Question: <URL> tells us that there are two implementations of 'map' in Clojure 1.6, one for sequences in 'clojure.core' and one for channels in 'core.async'.

Now we know that in 1.7 we have transducers, for which a 'foldr' ('reduce') function is returned from higher order functions like 'map' and 'filter' when given a function but not a collection.
What I'm trying to articulate and failing, is why 'core.async' functions can't return a sequence, or be 'Seq'-like. I have a feeling that the 'interfaces' (protocols) are different but I can't see how.
Surely if you're taking the first item off a channel then you can represent that as taking the first item off a sequence?
My question is: 'core.async'
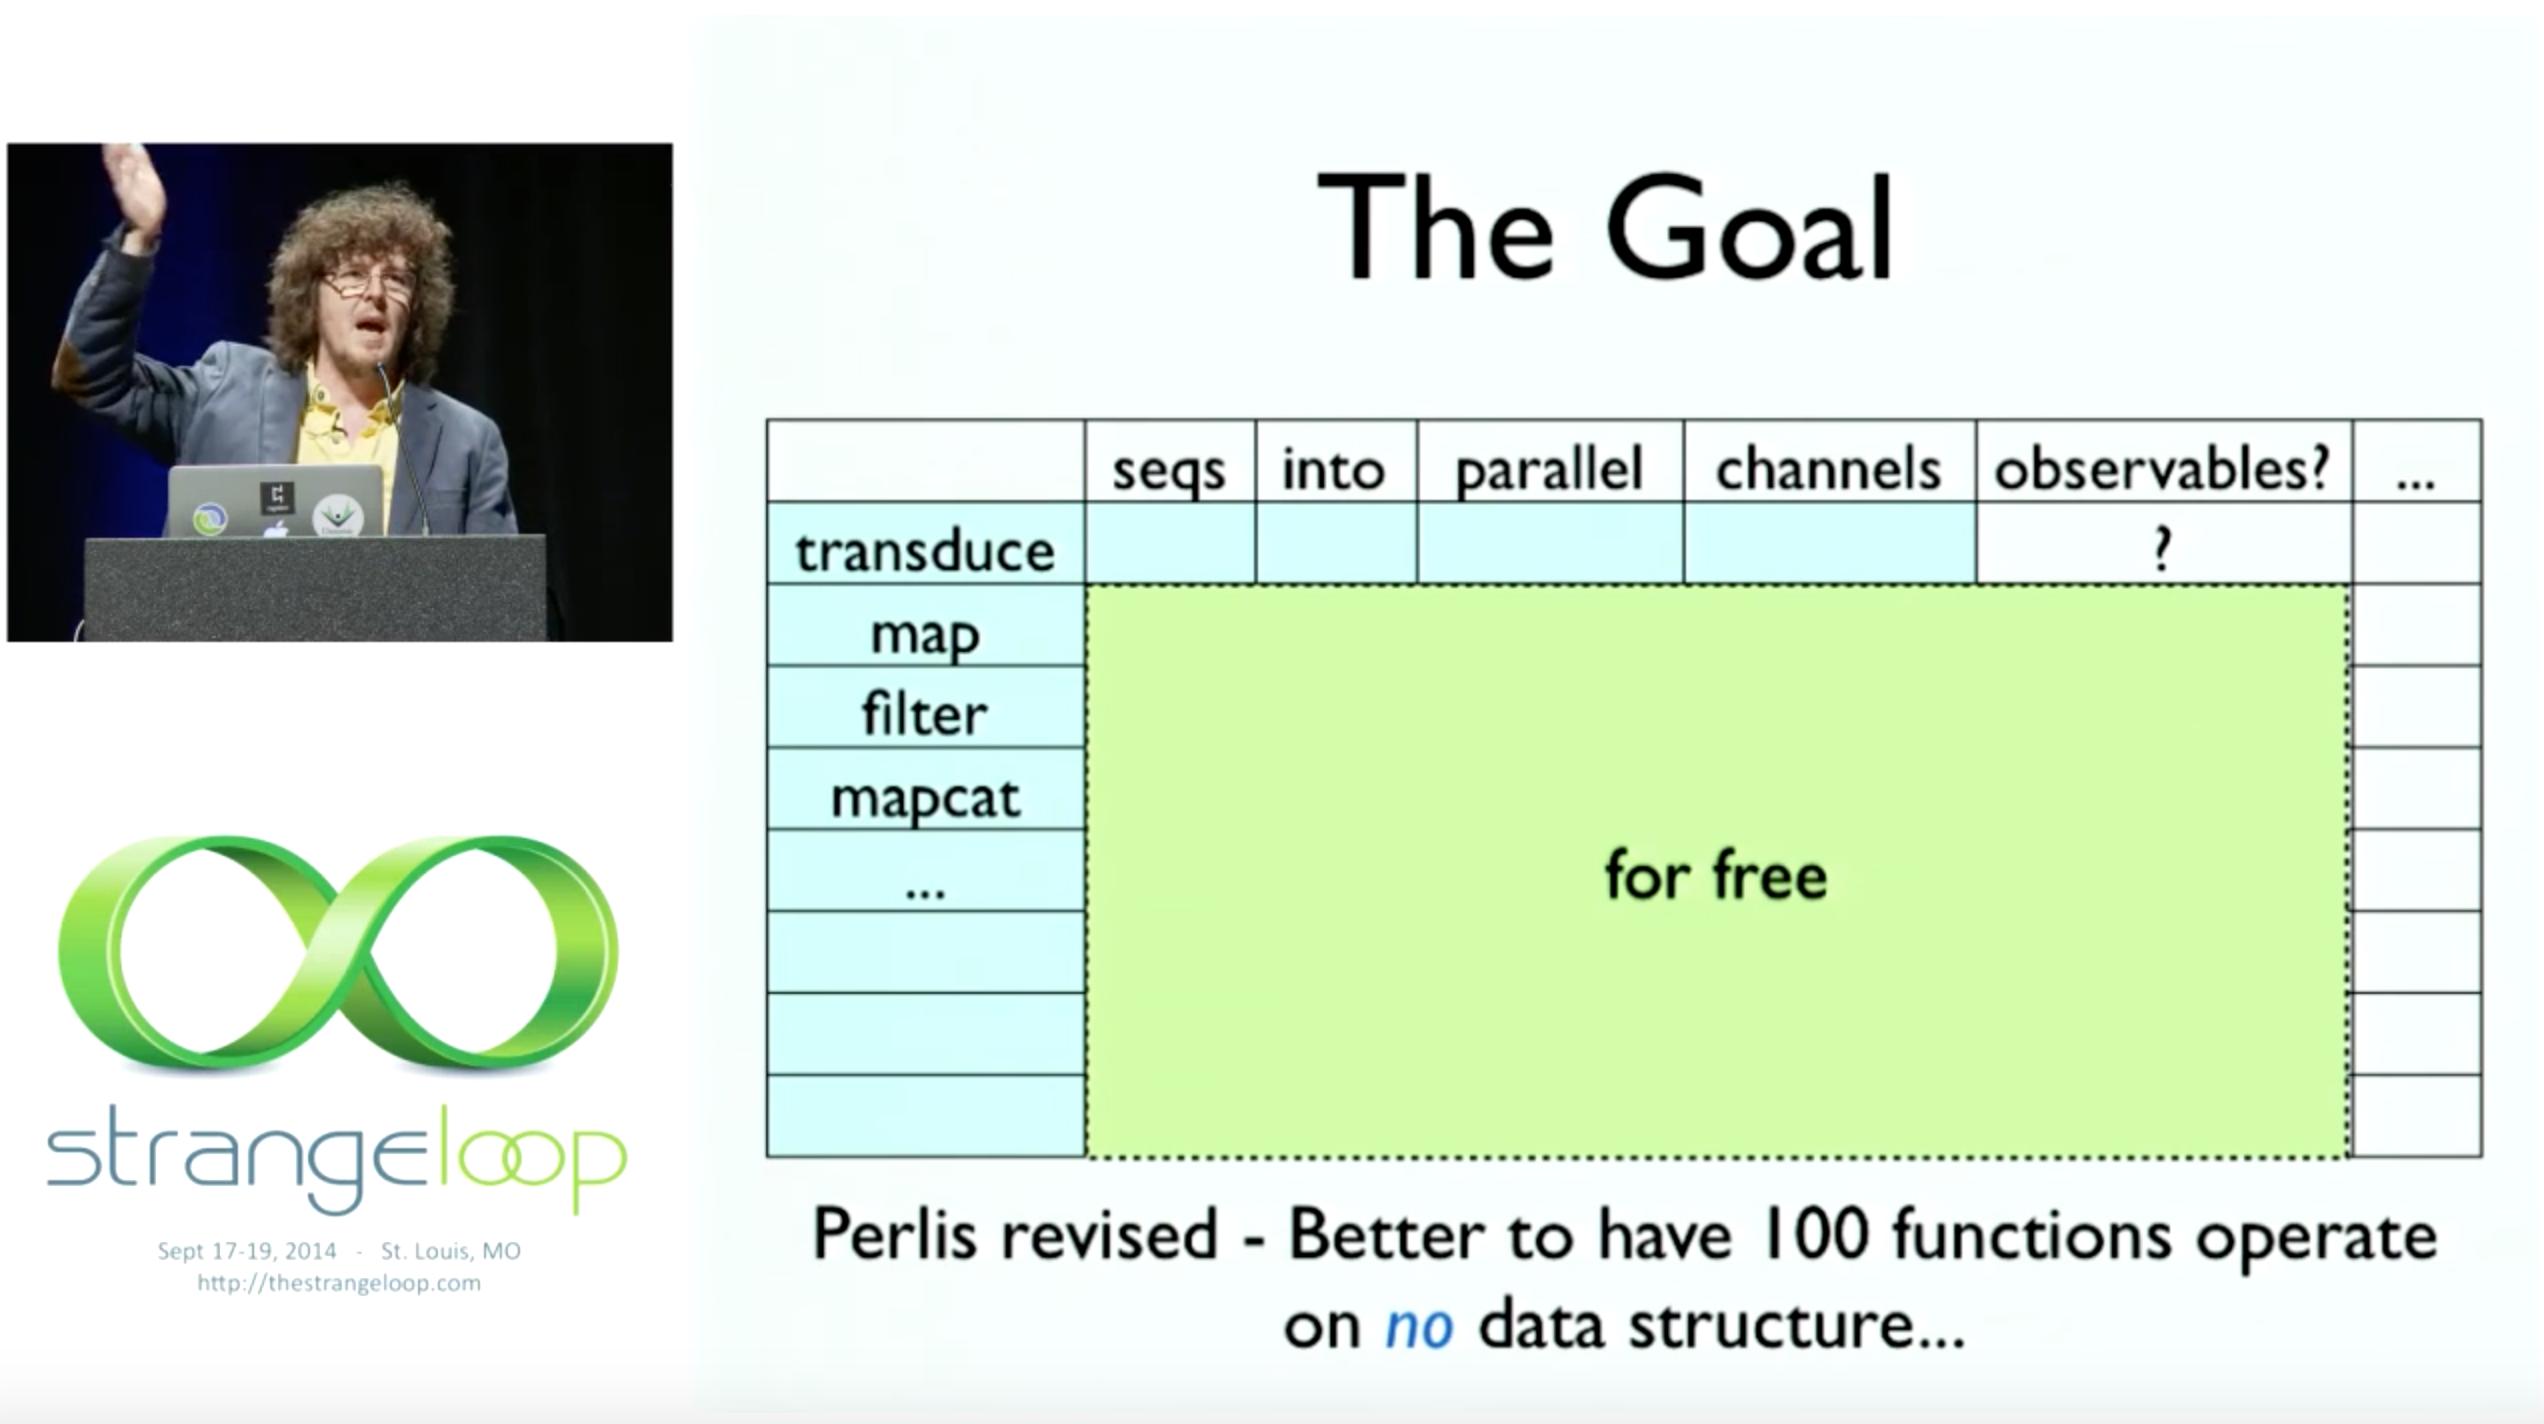
Answer: Yes, in one sense they could have been. If you ignore go blocks (for the moment let's do so), then there's really nothing wrong with something like the following:
'''
(defn chan-seq [ch]
(when-some [v (<!! c)]
(cons v (lazy-seq (chan-seq ch)))))
'''
But notice here the '<!!' call. This is called "take blocking": inside this function are some promises and locks that will cause the currently executing thread to halt until a value is available on the channel. So this would work fine if you don't mind having a Java thread sitting there doing nothing.
The idea behind go blocks is to make logical processes much cheaper; to accomplish this, the go block rewrites the body of the block into a series of callbacks that are attached to the channel, so that internally a call to '<!' inside a go block gets turned into something like this '(take! c k)' where 'k' is a callback to the rest of the go block.
Now if we had true continuations, or if the JVM supported lightweight threads, then yes, we could combine go-blocks and blocking takes. But this currently involves either deep bytecode rewriting (like the Pulsar/Quasar project does) or some non-standard JVM feature. Both of those options were ruled out in the creation of core.async in favor of the much simpler to implement (and hopefully much simpler to reason about) local go block transformation.